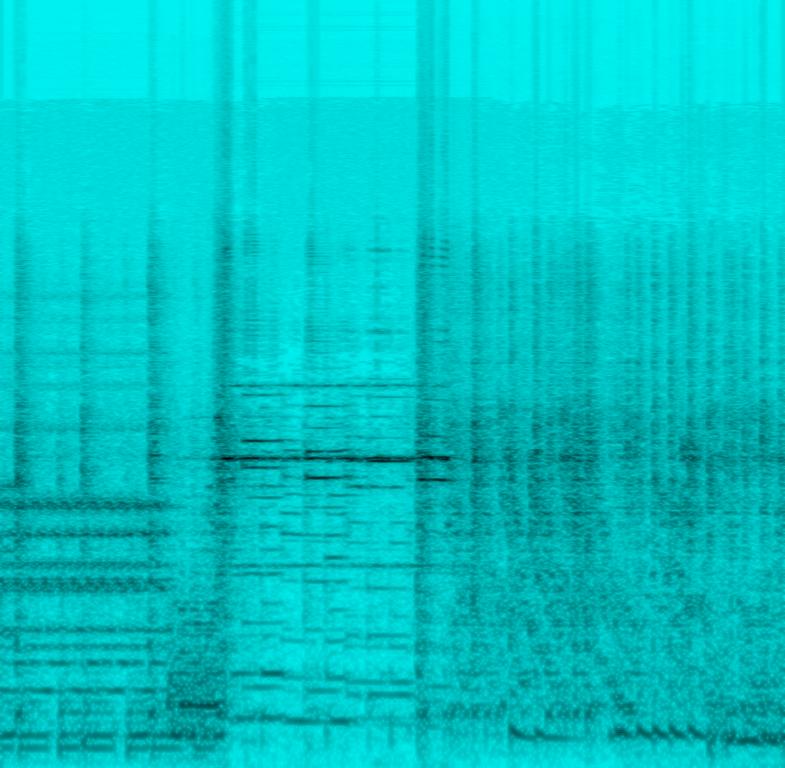
This audio contains someone playing a big acoustic drum set with a lot of fill-ins before breaking into the next part of the song. It sounds as if it is the big finale. With loud hits on the cymbals a e-bass is playing a long note and the organ is playing loud chords in the higher register. This song may be playing live at a concert.